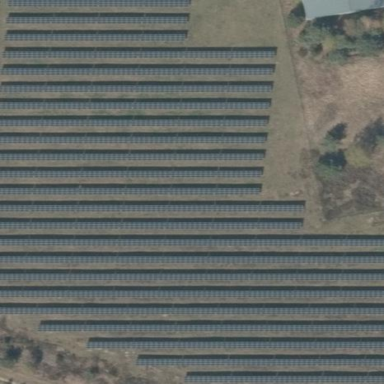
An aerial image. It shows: Solar power generator using photovoltaic method.